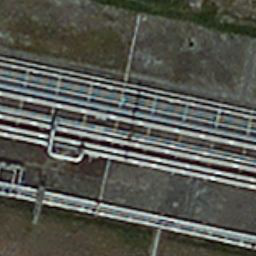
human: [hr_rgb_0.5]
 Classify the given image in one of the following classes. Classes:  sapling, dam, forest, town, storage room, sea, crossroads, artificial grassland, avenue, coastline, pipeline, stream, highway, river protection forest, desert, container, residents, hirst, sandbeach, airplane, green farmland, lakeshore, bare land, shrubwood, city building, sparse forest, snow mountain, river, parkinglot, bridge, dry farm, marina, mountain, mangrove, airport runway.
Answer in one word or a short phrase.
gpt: pipeline